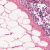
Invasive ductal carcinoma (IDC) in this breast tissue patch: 0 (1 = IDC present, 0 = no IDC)